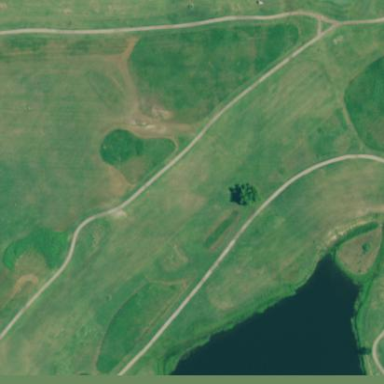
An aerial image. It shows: Grassy area designated as golf fairway.